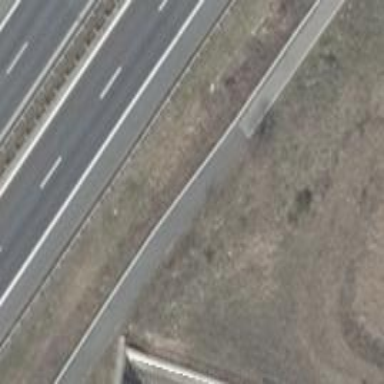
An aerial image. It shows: Asphalt path.